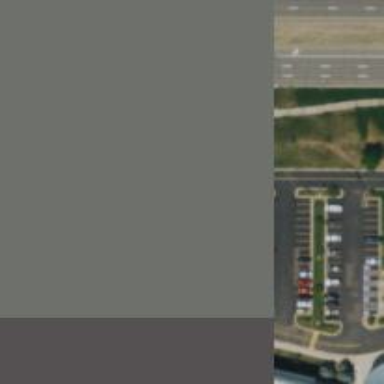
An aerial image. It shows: Parking space.